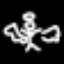
Label: angel